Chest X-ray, AP view. Patient: 29 years old, sex M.
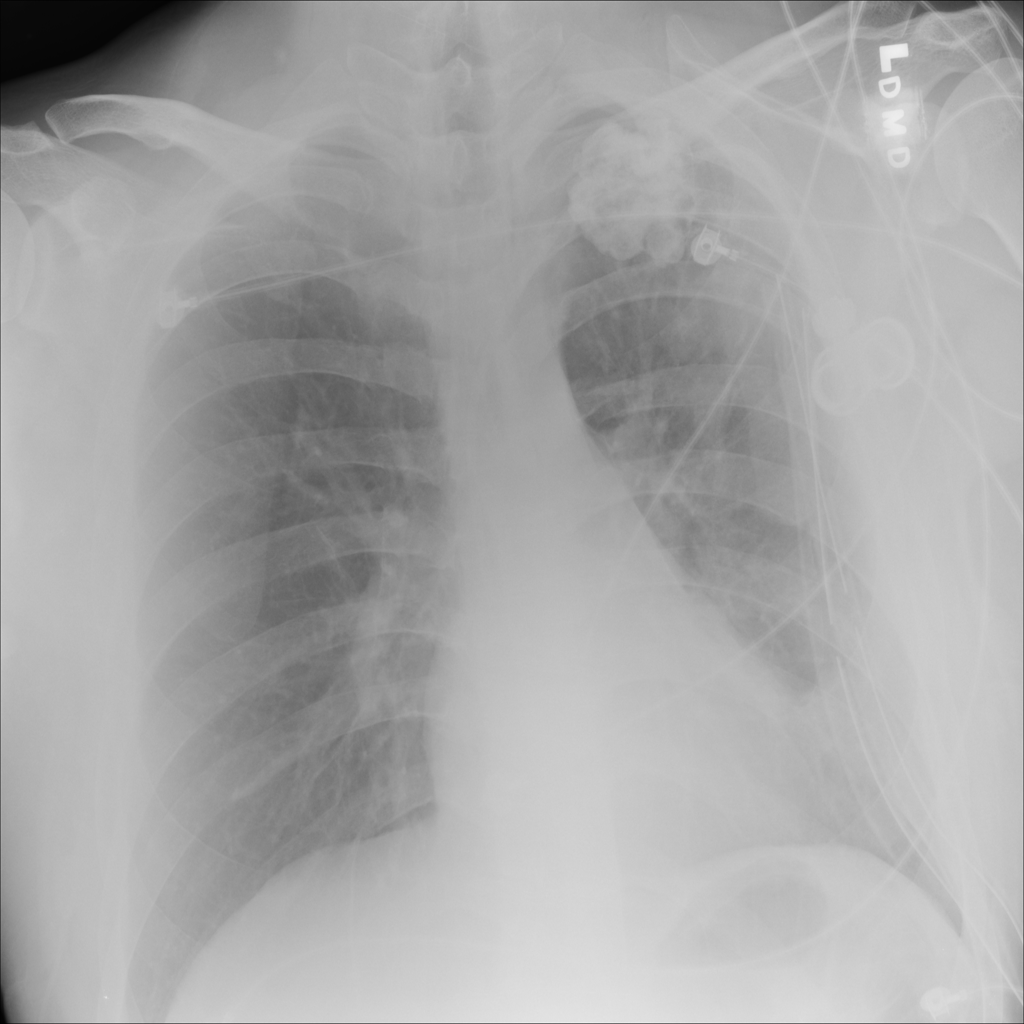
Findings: Mass